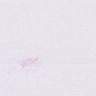
Metastatic tissue present: no